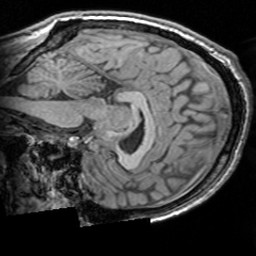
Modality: T1w
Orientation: sagittal
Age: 27
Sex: male
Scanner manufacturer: siemens
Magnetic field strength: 3 T
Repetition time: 1.63 s
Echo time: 0.00311 s